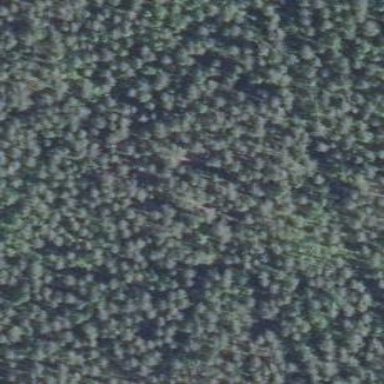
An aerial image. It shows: Woodland with needle-leaved trees.